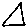
Label: triangle